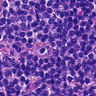
Metastatic tissue present: no